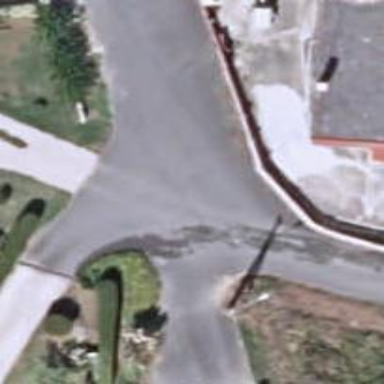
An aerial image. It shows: Asphalt road designated as living street.